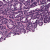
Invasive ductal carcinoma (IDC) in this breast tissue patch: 1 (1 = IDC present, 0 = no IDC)